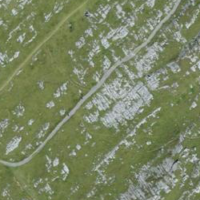
EUNIS habitat code: 23
Species observed at this site:
Bistorta vivipara
Geum montanum